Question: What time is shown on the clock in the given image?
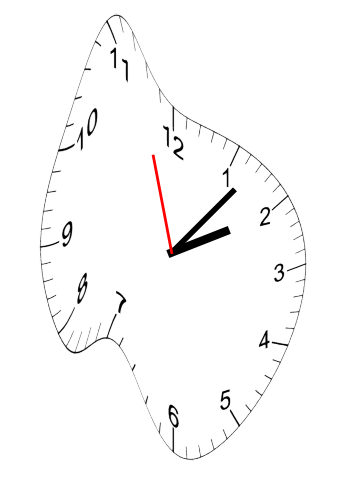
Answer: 02:06:57